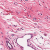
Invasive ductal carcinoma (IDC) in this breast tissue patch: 0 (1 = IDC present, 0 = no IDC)